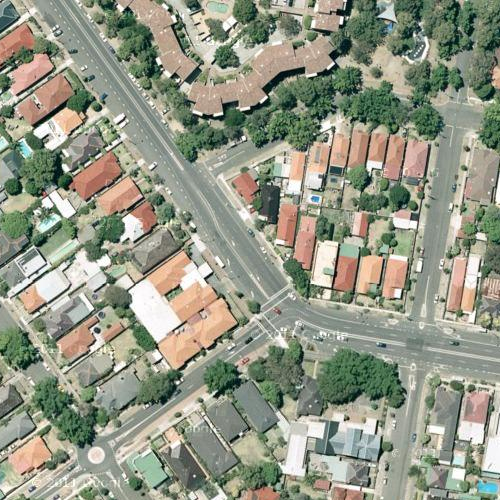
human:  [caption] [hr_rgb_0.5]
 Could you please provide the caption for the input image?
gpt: A dense residential area with houses arranged neatly and some roads go through this area .

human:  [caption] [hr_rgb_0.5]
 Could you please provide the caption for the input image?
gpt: A residential area with houses arranged neatly while many plants on the roadside .

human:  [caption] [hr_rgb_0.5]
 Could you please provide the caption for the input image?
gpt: A town with many houses arranged neatly while the houses are separated by some roads .

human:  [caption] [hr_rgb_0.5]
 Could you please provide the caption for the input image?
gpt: Lots of houses with different colors of roofs arranged neatly .

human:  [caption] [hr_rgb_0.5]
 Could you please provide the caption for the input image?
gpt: A dense residential area with houses arranged neatly and some crossroads in this area .